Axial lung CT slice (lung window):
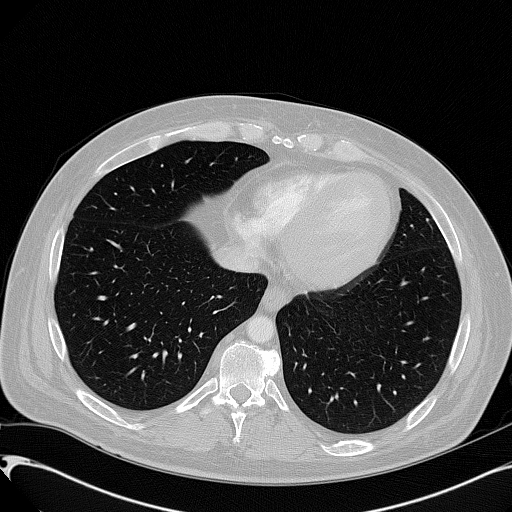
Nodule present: no